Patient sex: F
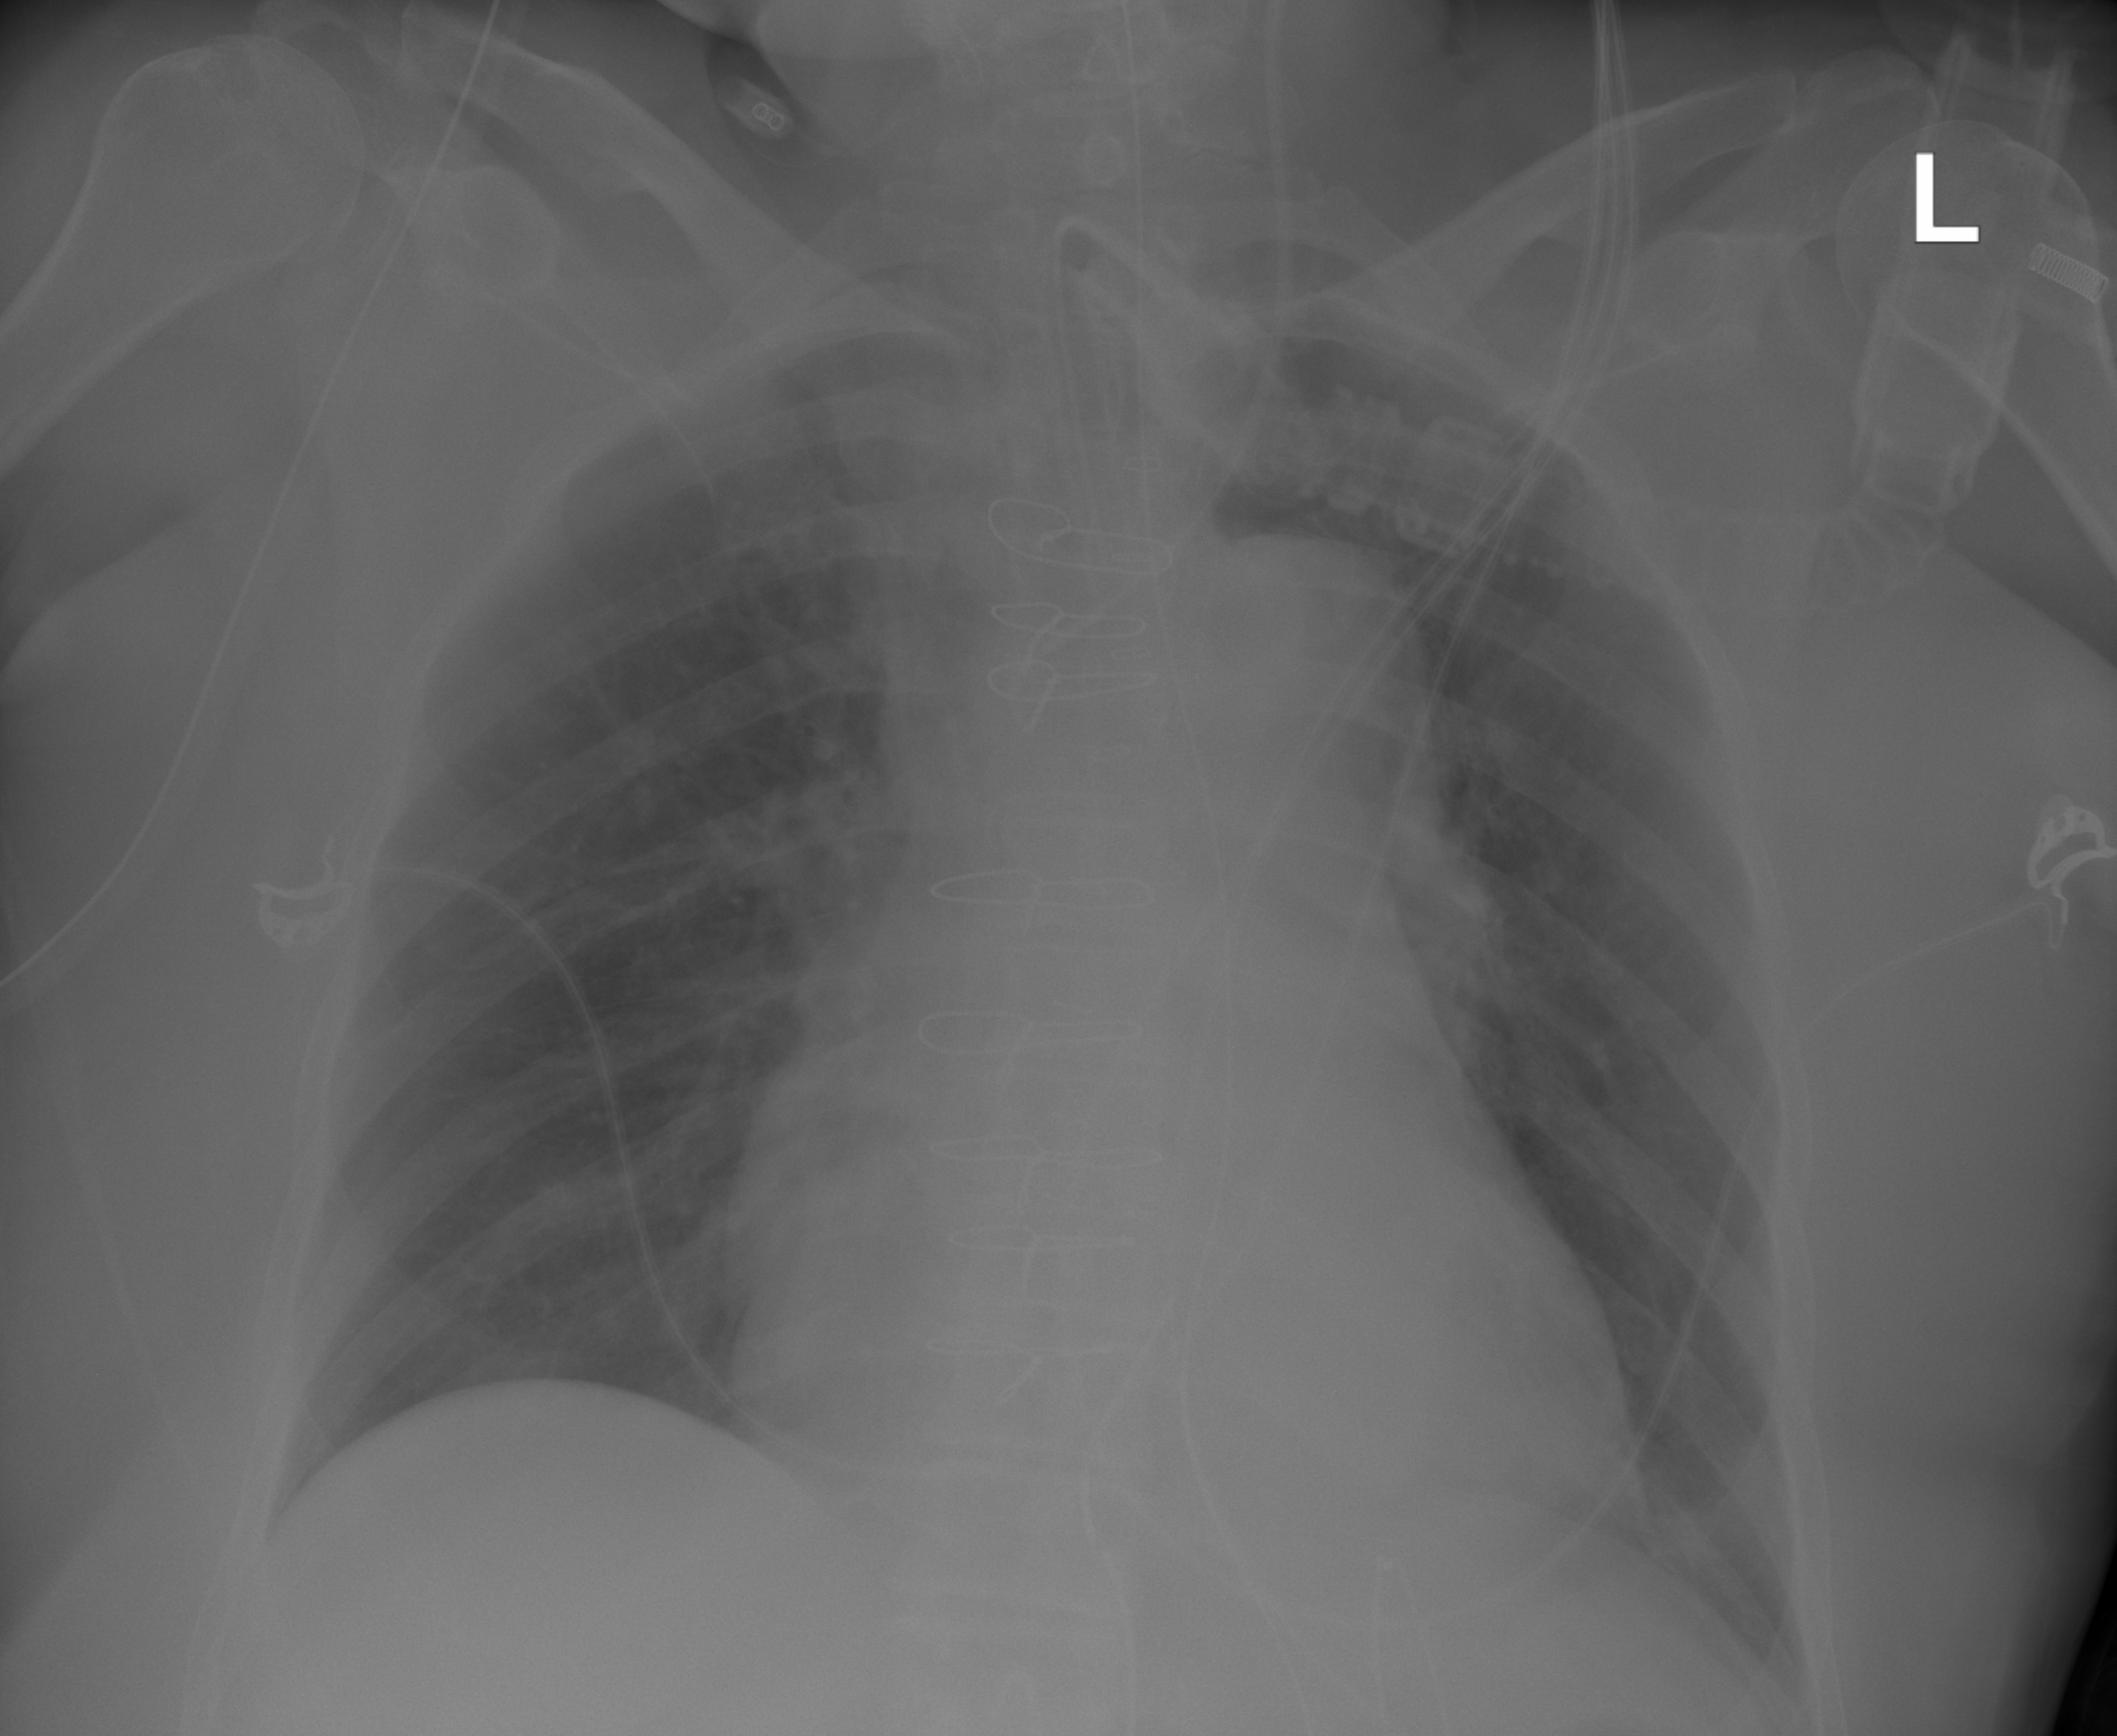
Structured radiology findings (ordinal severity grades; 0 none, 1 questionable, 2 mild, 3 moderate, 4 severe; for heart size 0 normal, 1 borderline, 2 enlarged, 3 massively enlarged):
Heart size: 2
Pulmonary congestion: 0
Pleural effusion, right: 0
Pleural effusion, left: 0
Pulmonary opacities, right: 0
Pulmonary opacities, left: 0
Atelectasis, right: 0
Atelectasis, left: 2